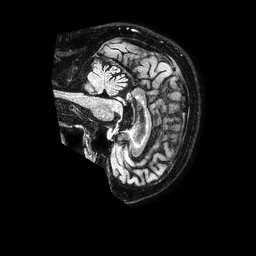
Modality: FLAIR
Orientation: sagittal
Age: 67
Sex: male
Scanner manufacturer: philips
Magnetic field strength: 1.5 T
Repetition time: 4.8 s
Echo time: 0.3 s